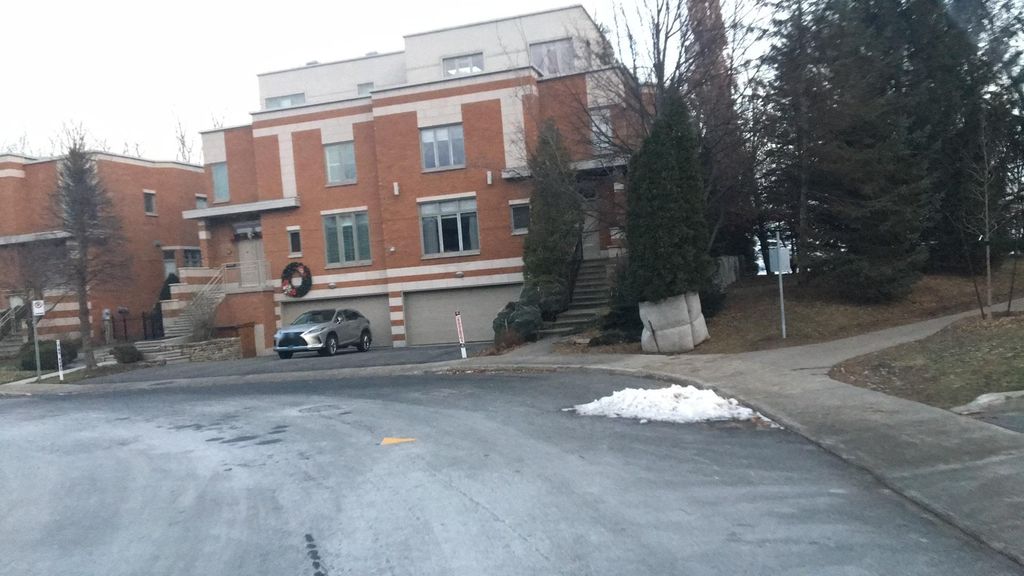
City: montreal